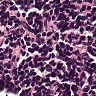
Metastatic tissue present: no